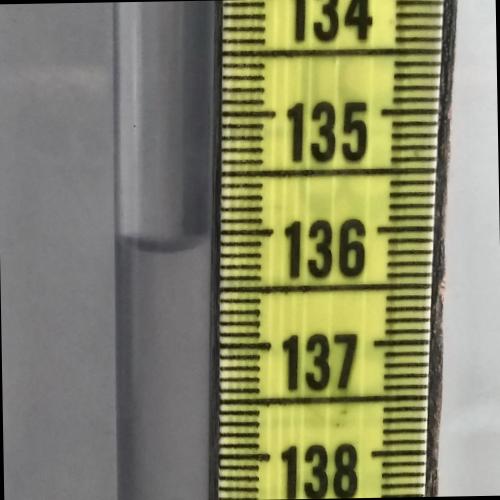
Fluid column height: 136.1 cm